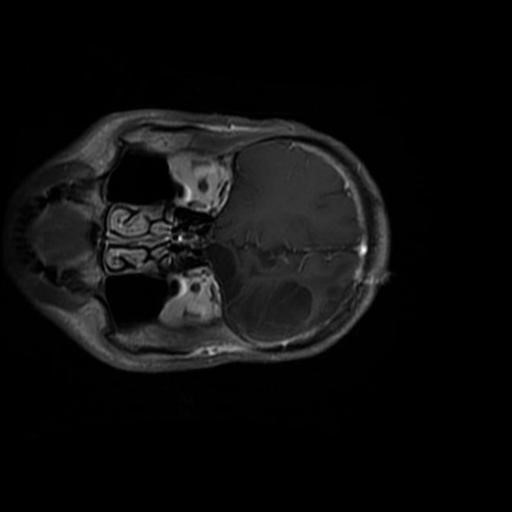
Label: brain_glioma